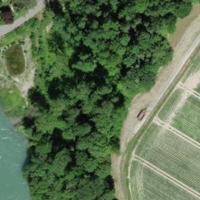
EUNIS habitat code: 41
Species observed at this site:
Humulus lupulus